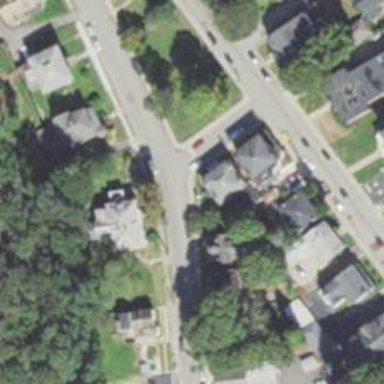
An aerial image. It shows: Residential driveway serving as service road.